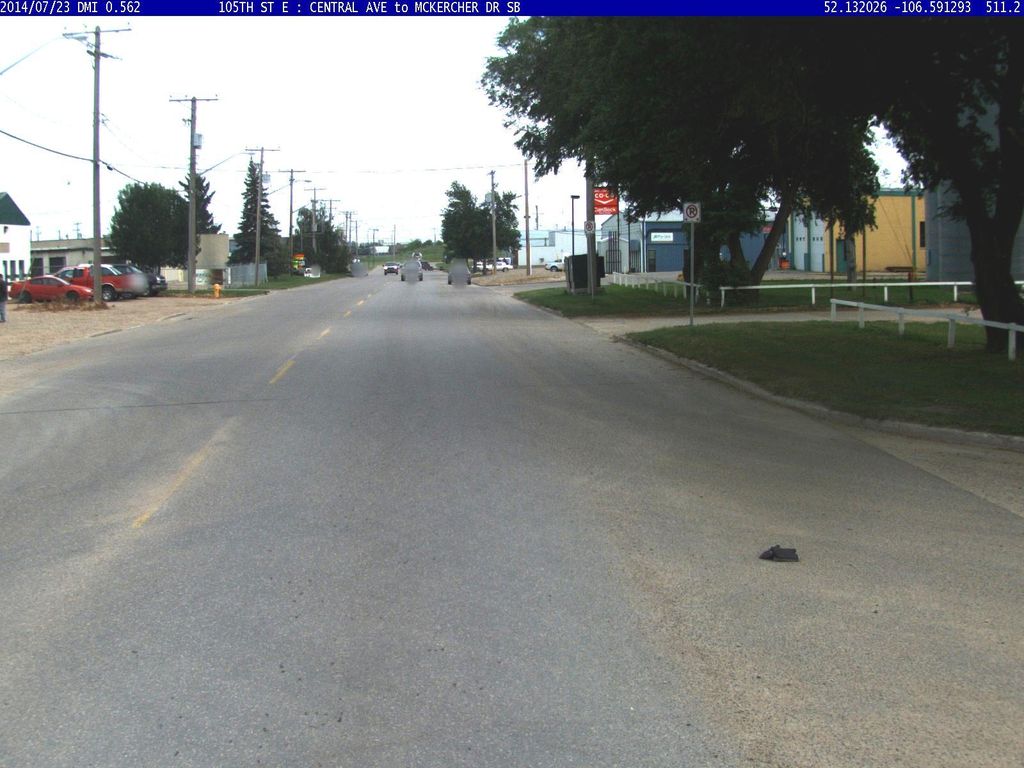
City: saskatoon